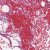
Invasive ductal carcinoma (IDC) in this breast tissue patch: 0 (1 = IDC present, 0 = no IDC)